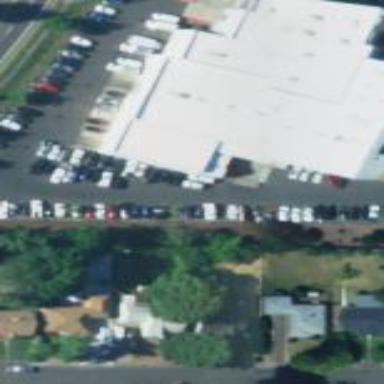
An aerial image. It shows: Building housing car shop.